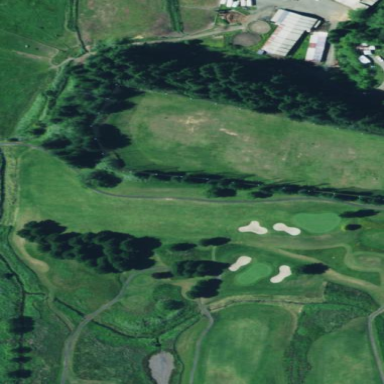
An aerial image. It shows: Grassy area designated as driving range for golf.